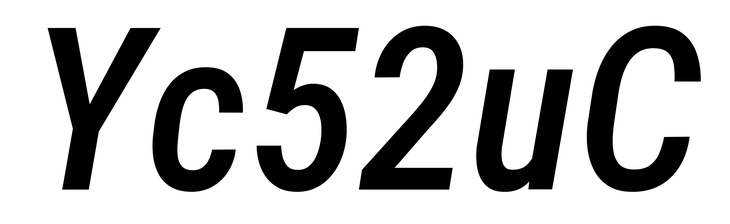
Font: Roboto-Italic_Condensed_Medium_Italic